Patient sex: F
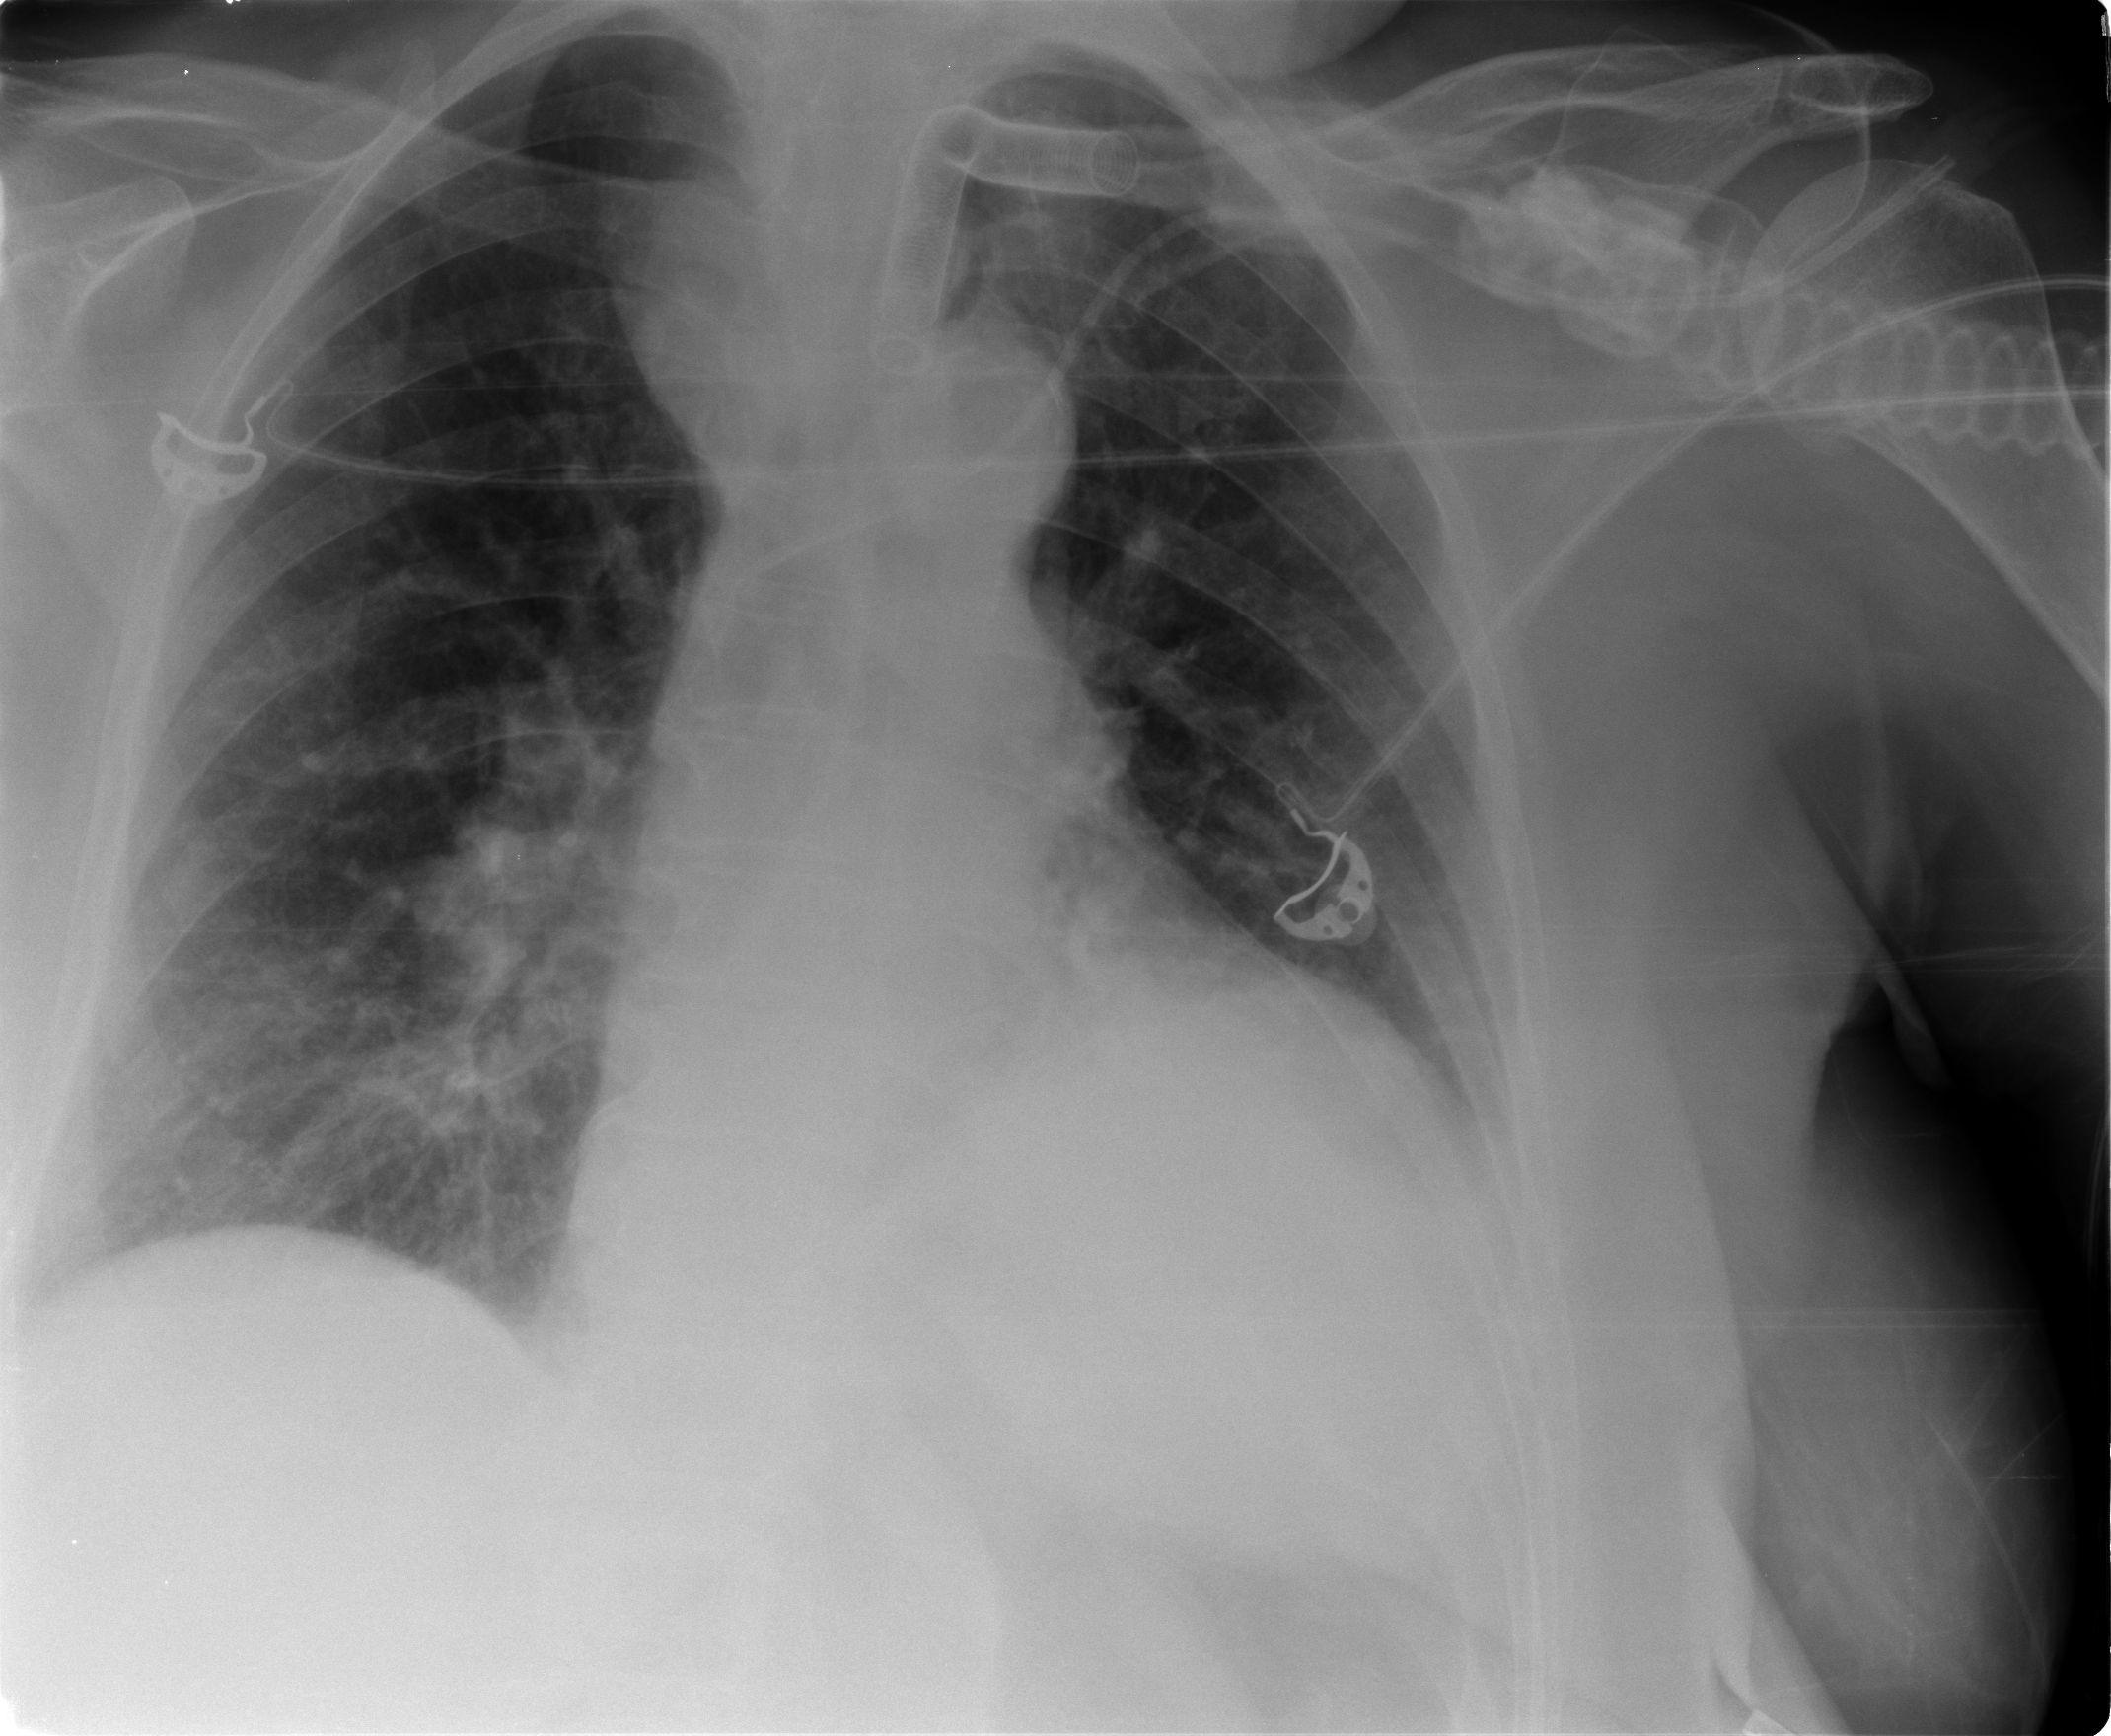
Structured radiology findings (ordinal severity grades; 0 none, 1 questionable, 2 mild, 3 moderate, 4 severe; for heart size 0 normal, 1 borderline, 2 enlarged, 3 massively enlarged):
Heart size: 2
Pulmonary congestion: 0
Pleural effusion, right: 0
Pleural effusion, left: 1
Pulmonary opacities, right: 2
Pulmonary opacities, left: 1
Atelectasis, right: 0
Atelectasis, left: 1